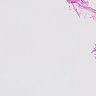
Metastatic tissue present: no